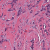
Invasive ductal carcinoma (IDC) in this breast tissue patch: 1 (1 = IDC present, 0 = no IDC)